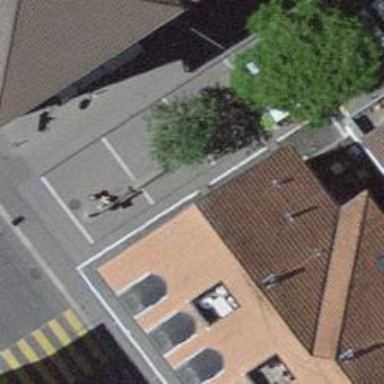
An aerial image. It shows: Brown bench in the vicinity.